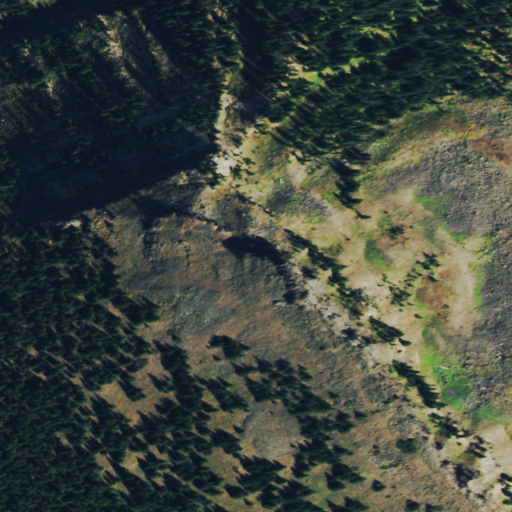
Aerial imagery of mountain in Colorado named Pyramid Peak containing evergreen forest and shrub